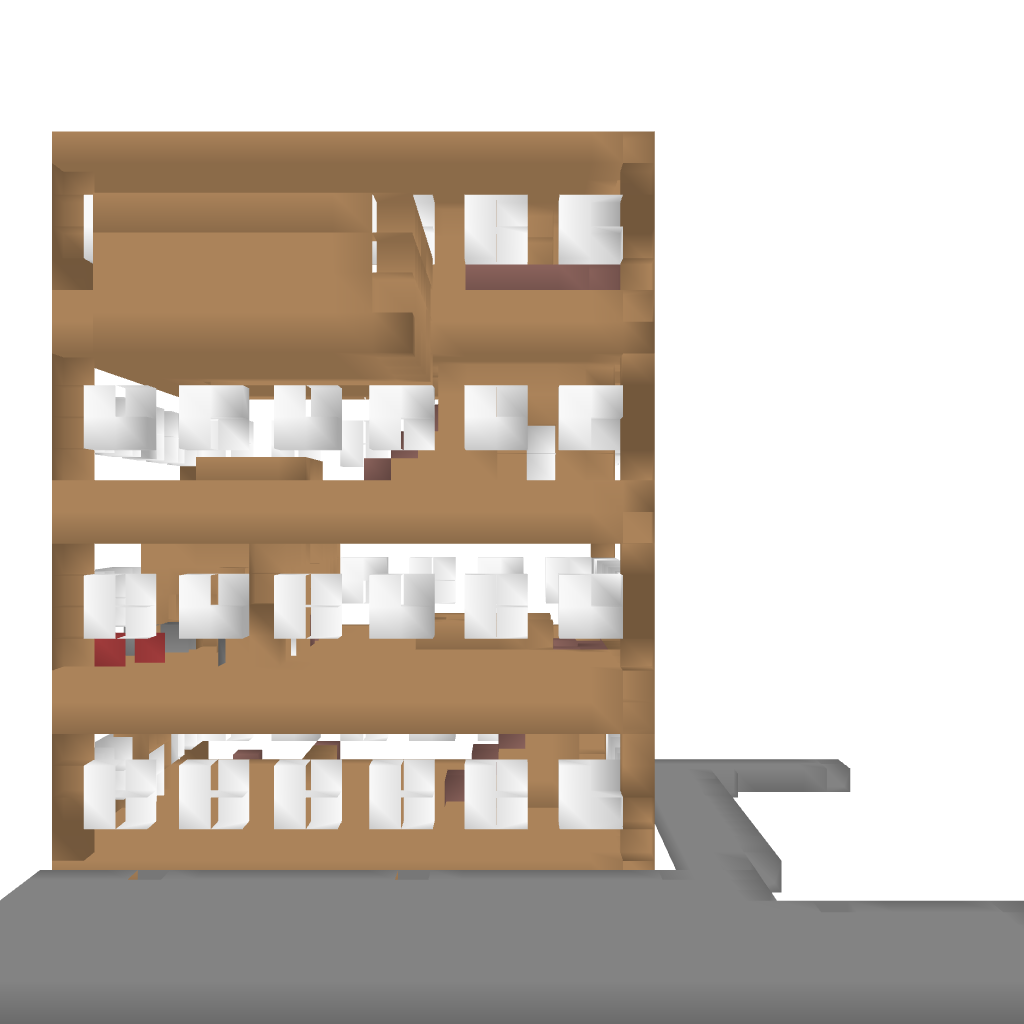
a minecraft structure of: the-luxus-home bad low quality